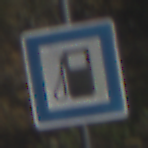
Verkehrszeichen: Tankstelle
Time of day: MorningAfternoon
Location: Outdoor (RoadRail)
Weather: PartlyCloudy
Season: NotSpecified
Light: Natural